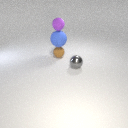
large blue rubber sphere below small purple rubber sphere